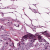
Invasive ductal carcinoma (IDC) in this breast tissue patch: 1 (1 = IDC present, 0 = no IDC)